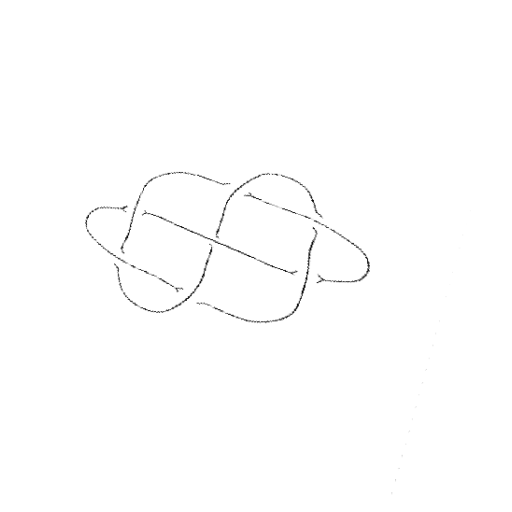
Crossing number: 7